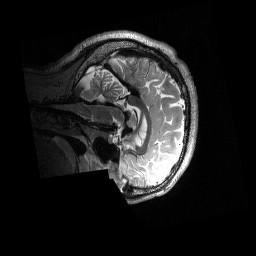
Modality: T2w
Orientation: sagittal
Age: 26
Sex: male
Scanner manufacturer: siemens
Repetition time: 3.2 s